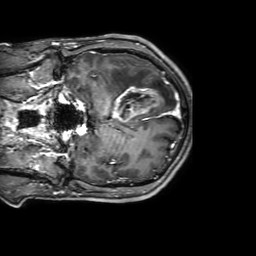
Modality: T1w
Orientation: coronal
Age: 50
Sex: male
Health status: ill
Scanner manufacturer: philips
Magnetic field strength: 3 T
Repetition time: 0.008295 s
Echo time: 0.00406 s